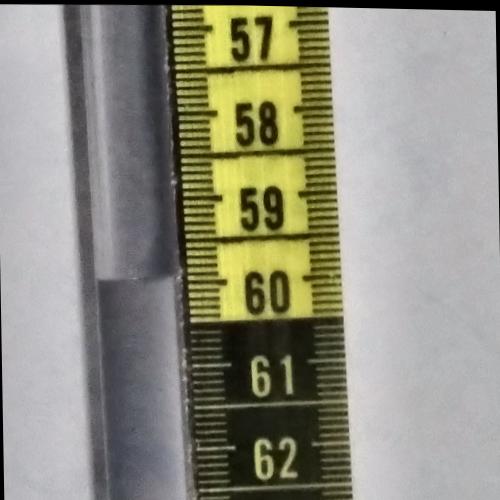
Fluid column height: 59.9 cm